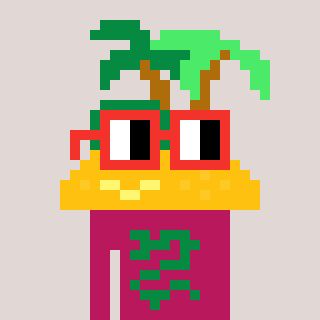
a pixel art character with square red glasses, a island-shaped head and a darkpink-colored body on a warm background